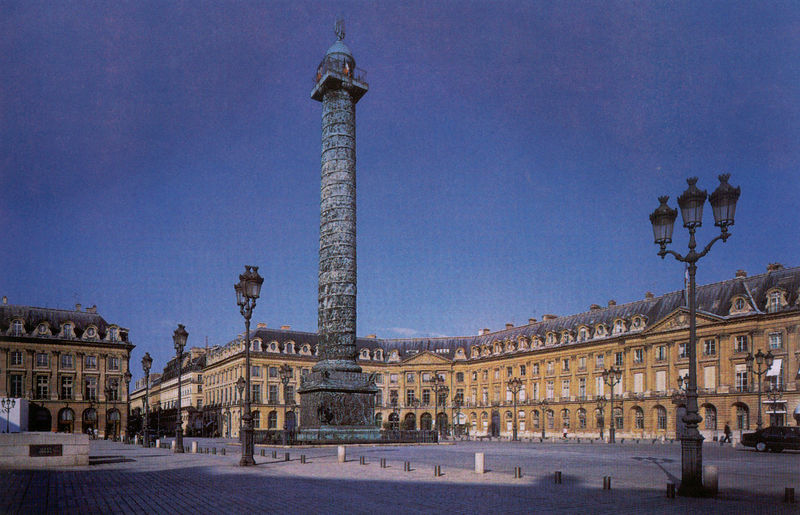
Titel: Place Vendôme
Künstler: Jules Hardouin-Mansart
Standort: Paris
Institution: Place Vendôme
Schlagwörter: blau, himmel, mann, schatten, gelb, menschen, stadt, fenster, frankreich, frau, grau, hell, lampe, lampen, laterne, laternen, licht, marmor, paris, pfeiler, schwarz, strasse, säule, tür, weiss, anlage, dach, gebäude, haus, hund, schloss, weg, zaun, architektur, barock, mensch, sockel, stein, steine, weit, bild, häuser, sonne, figur, kind, schön, rund, schornstein, turm, maus, statue, deutschland, relief, bogen, fassade, fassaden, italien, perspektive, pflaster, türen, farben, dächer, giebel, platz, auto, geländer, podest, tor, unscharf, pfosten, foto, fotografie, photographie, bögen, katze, plaster, arkade, gehsteig, palast, dachfenster, denkmal, gauben, kopfsteinpflaster, pflastersteine, bordstein, kugel, napoleon, arkaden, rom, photo, sandfarben, portal, tore, portale, schwul, blauer himmel, obelisk, marktplatz, gaube, wien, reliefs, spirale, kandelaber, römisch, palais, straßenlaternen, schatten licht, bauwerke, poller, stadtpalais, stele, häuserfront, häuserreihe, strassenlampe, hauptplatz, gepflastert, höppl, erzählung, lucarnen, phallus, doofi, hofi, kopfsteinplaster, limosine, limousine, place vendome, ritz, trajan, trajansäule, vendôme, strassenlampen, triumphsäule, monoment, bildsäule, vendomesäule, place de vendome, mansarddächer, schlpß, trojanssäule, ehrensäule